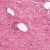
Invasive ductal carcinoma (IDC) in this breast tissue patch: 0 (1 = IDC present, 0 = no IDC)